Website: lowes
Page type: order-tracking
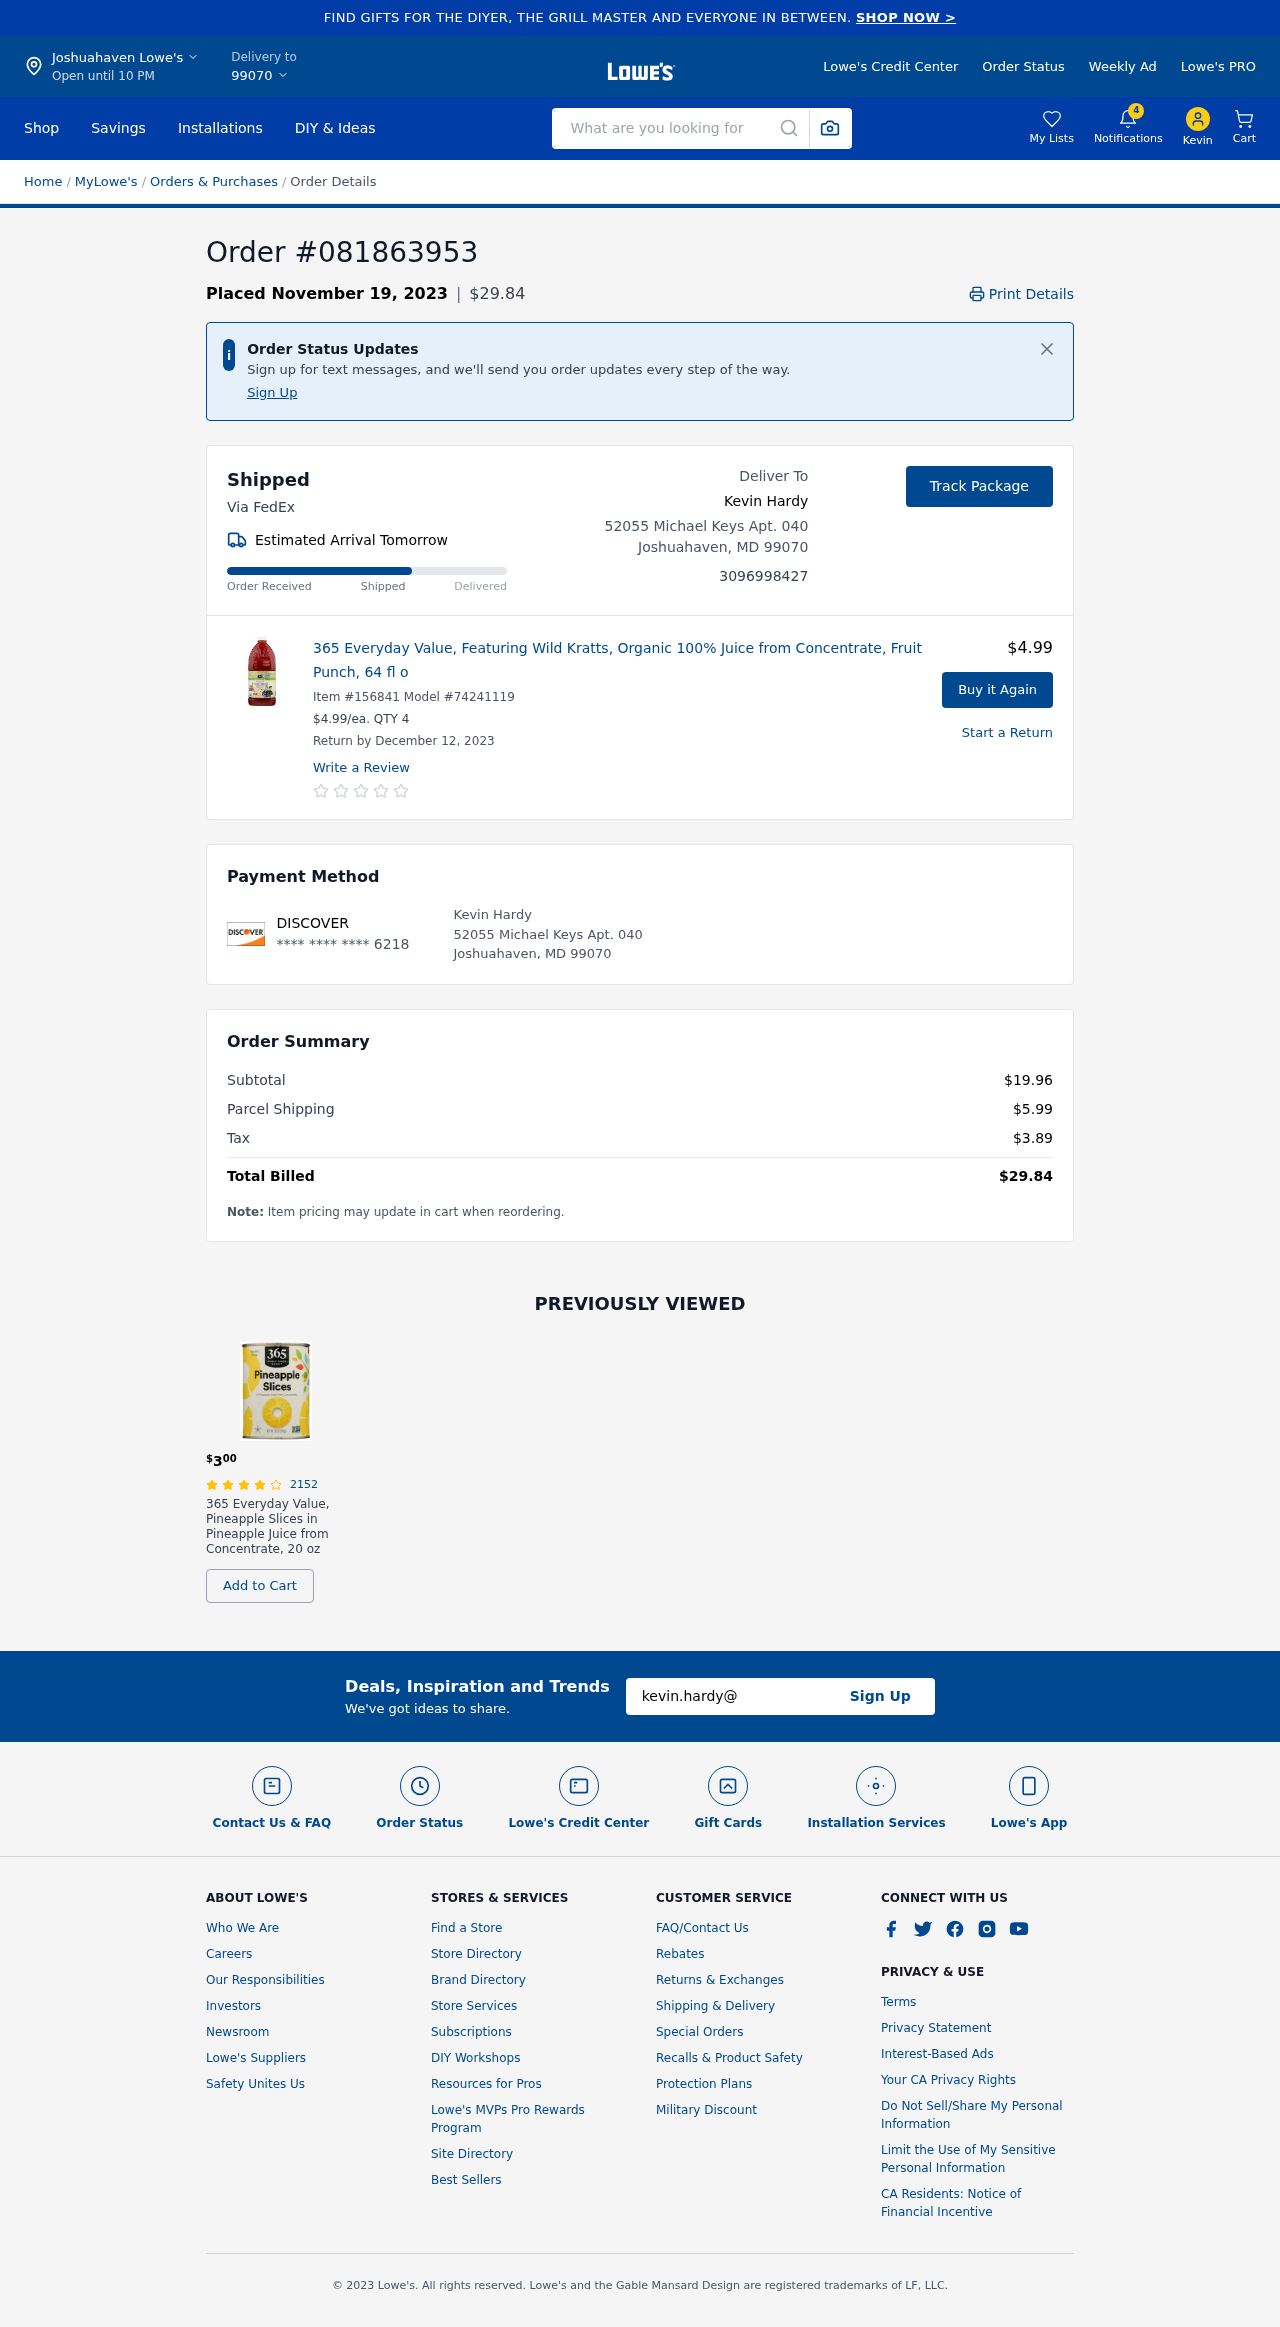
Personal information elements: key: PII_CARD_LAST4
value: **** **** **** 6218
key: PII_CARD_TYPE
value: DISCOVER
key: PII_CITY
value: Joshuahaven Lowe's
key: PII_CITY
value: Joshuahaven
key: PII_CITY_STATE_ZIP
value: Joshuahaven, MD 99070
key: PII_EMAIL
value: kevin.hardy@hotmail.com
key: PII_FIRSTNAME
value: Kevin
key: PII_FULLNAME
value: Kevin Hardy
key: PII_PHONE
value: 3096998427
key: PII_POSTCODE
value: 99070
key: PII_STREET
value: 52055 Michael Keys Apt. 040
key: PII_FULLNAME2
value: Kevin Hardy
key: PII_STATE_ABBR
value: MD
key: PII_POSTCODE_FULL
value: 99070
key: PII_CITY_STATE
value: Joshuahaven, MD
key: PII_POSTCODE_NUMERIC
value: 99070
Product elements: key: PRODUCT1_NAME
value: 365 Everyday Value, Featuring Wild Kratts, Organic 100% Juice from Concentrate, Fruit Punch, 64 fl o
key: PRODUCT1_PRICE
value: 4.99
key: PRODUCT1_QUANTITY
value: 4
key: PRODUCT2_NAME
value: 365 Everyday Value, Pineapple Slices in Pineapple Juice from Concentrate, 20 oz
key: PRODUCT2_NUM_RATINGS
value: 2152
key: PRODUCT2_PRICE
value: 3
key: PRODUCT2_RATING
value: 4.4
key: PRODUCT1_ITEM
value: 156841
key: PRODUCT1_MODEL
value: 74241119
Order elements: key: ORDER_ID
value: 081863953
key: ORDER_DATE
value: Placed November 19, 2023
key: ORDER_TOTAL
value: $29.84
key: ORDER_DELIVERY_DATE
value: Estimated Arrival Tomorrow
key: ORDER_RETURN_BY_DATE
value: Return by December 12, 2023
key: ORDER_SUBTOTAL
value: $19.96
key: ORDER_SHIPPING_COST
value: $5.99
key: ORDER_TAX
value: $3.89
Search elements: key: HEADER_SEARCH
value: What are you looking for
Other elements: key: NOTIFICATION_COUNT
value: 4